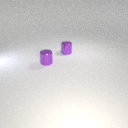
small purple metal cylinder in front of small purple metal cylinder